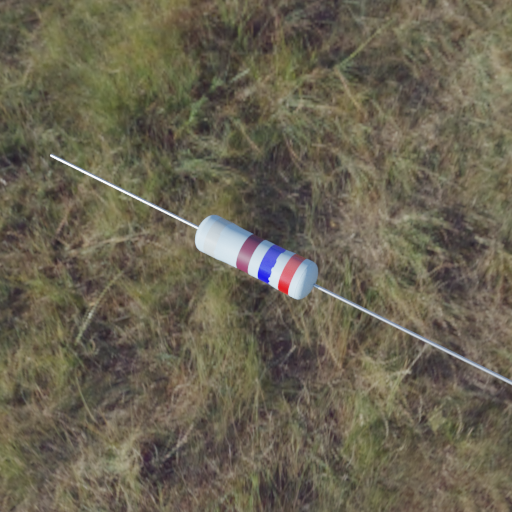
Resistor colour bands (in order): silver, brown, blue, red